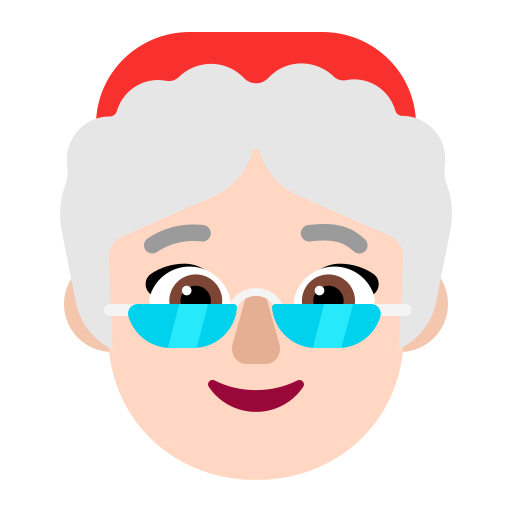
mrs claus flat light